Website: home-depot
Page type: review-order
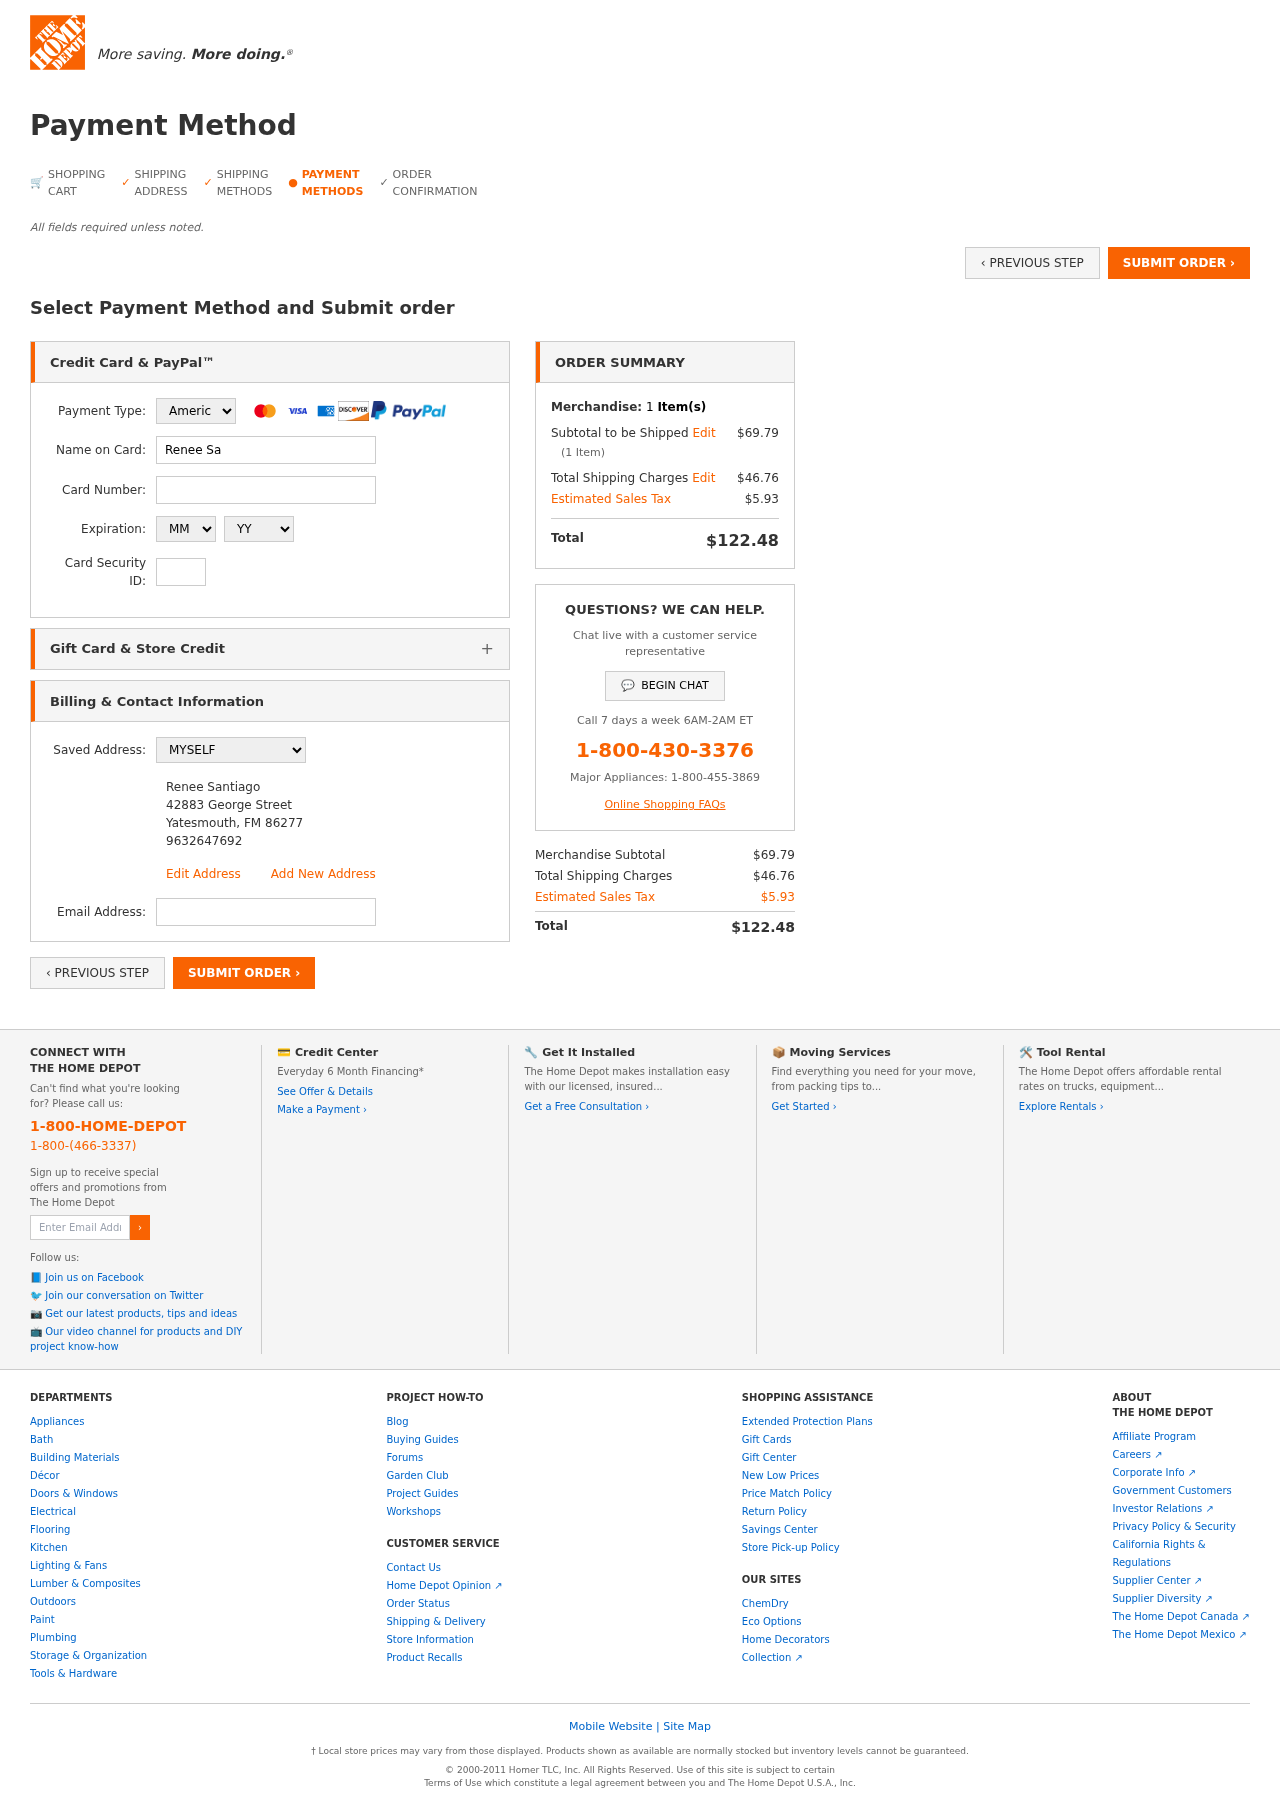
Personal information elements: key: PII_CARD_CVV
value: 7638
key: PII_CARD_EXPIRY_MONTH
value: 06
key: PII_CARD_EXPIRY_YEAR
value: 29
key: PII_CARD_NUMBER
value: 3481 5228 8204 977
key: PII_CARD_TYPE
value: American Express
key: PII_EMAIL
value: rsantiago@gmail.com
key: PII_FULLNAME
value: Renee Santiago
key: PII_FULLNAME2
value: Renee Santiago
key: PII_STREET2
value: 42883 George Street
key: PII_CITY2
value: Yatesmouth
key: PII_STATE_ABBR2
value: FM
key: PII_POSTCODE2
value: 86277
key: PII_PHONE2
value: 9632647692
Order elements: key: ORDER_NUM_ITEMS
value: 1
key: ORDER_SUBTOTAL
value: $69.79
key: ORDER_NUM_ITEMS2
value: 1
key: ORDER_SHIPPING_COST
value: $46.76
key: ORDER_TAX
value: $5.93
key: ORDER_TOTAL
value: $122.48
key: ORDER_SUBTOTAL2
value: $69.79
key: ORDER_SHIPPING_COST2
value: $46.76
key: ORDER_TAX2
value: $5.93
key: ORDER_TOTAL2
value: $122.48